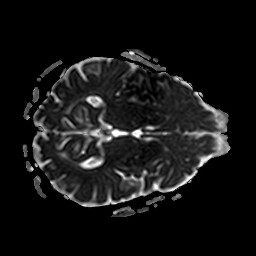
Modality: ADC
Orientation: axial
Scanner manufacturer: philips
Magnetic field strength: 3 T
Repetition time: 3.993 s
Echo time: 0.06084 s